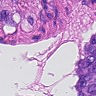
Metastatic tissue present: yes